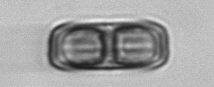
Label: Ephemera